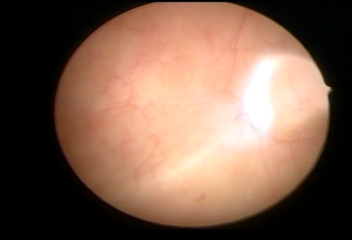
Modality: WLC
Class: Normal mucosa
Bladder cancer association: No